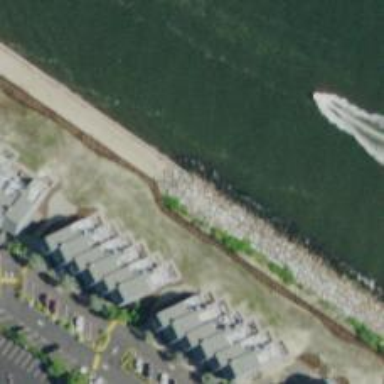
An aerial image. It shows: Breakwater structure.